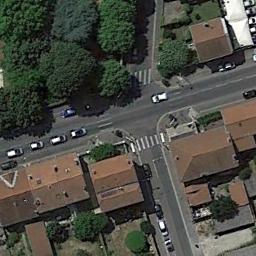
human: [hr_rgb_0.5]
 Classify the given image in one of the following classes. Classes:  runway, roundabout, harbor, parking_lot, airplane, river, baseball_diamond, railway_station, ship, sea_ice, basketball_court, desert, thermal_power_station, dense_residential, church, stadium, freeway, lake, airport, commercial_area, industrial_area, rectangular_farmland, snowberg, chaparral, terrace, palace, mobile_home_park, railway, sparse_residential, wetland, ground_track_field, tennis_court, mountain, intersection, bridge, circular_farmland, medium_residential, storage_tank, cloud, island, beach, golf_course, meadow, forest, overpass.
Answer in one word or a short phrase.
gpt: intersection